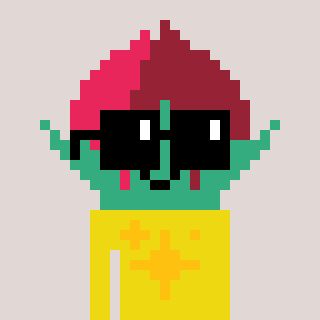
a pixel art character with square black sunglasses, a rosebud-shaped head and a yellow-colored body on a warm background